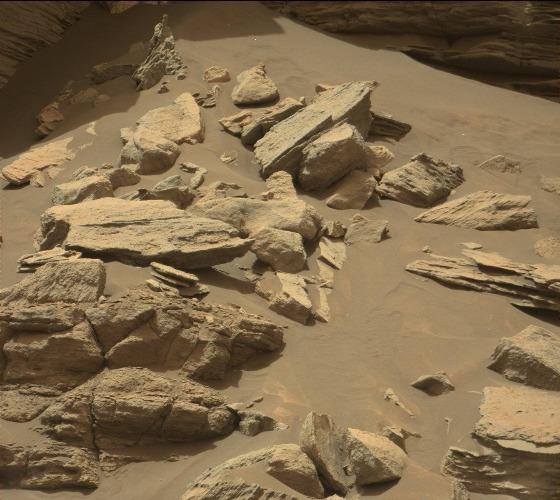
Terrain classes present: Bedrock, Gravel / Sand / Soil, Rock, Shadow